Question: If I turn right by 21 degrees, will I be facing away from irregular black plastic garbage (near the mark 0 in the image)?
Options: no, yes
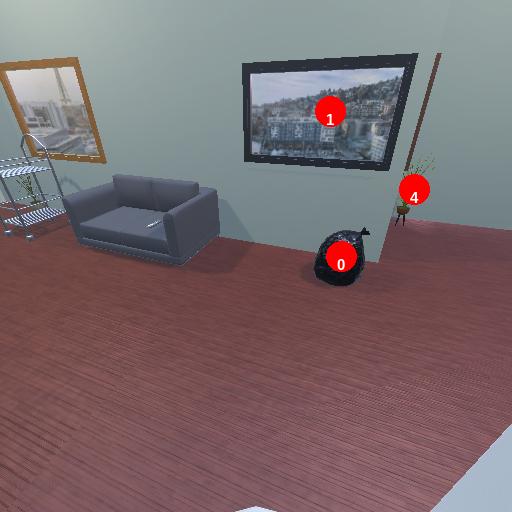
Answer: no